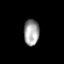
Tissue: skin
Cell type: Others
Senescence score: 0.7824
Nuclear area (px): 389
Mean DAPI intensity: 160.46